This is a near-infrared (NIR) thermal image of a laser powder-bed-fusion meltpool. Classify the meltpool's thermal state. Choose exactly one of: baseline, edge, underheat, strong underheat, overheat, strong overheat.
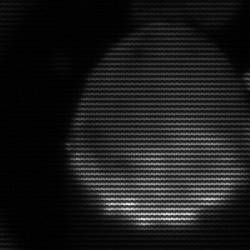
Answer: edge